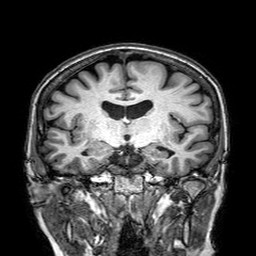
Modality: T1w
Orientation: sagittal
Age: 65
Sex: female
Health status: healthy
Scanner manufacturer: philips
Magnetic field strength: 3 T